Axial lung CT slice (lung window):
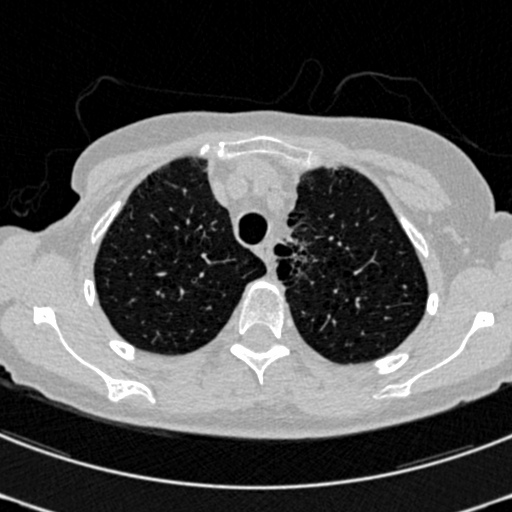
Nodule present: no